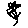
Label: flower